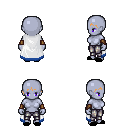
a pixel art fantasy rpg character, female body template, dark elf, purple skin, white trimmed cape, metal pants, plain hairstyle, cloth bracers, black slippers, four views (front, back, left, right), 2x2 character sprite sheet, small pixel art, hard edges, no anti-aliasing